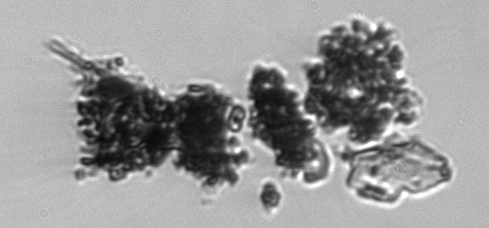
Label: Thalassiosira_TAG_external_detritus